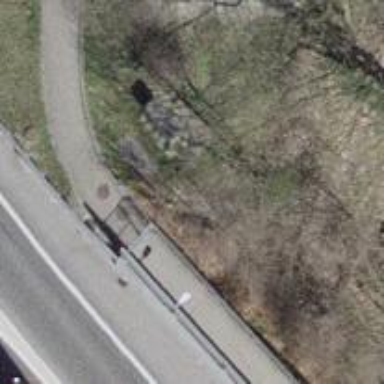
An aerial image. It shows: Entrance with barrier.